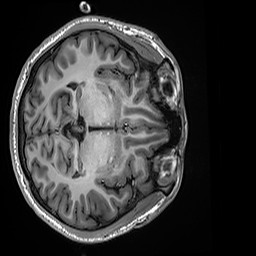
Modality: T1w
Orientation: axial
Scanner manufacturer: siemens
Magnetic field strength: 3 T
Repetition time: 2.5 s
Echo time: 0.00299 s